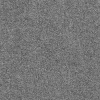
Atmospheric dust classification: dusty